В сильное магнитное поле помещают гибкий провод длины $l$, закрепляя его концы в точках $P_1$ и $P_2$, находящихся на расстоянии $l/2$ друг от друга. По проводу циркулирует ток $I$.
Какую форму примет провод, если вектор магнитного поля перпендикулярен прямой $P_1P_2$?
Какую форму примет провод, если вектор магнитного поля параллелен прямой $P_1P_2$?
Чему равна сила натяжения провода в каждом из случаев?
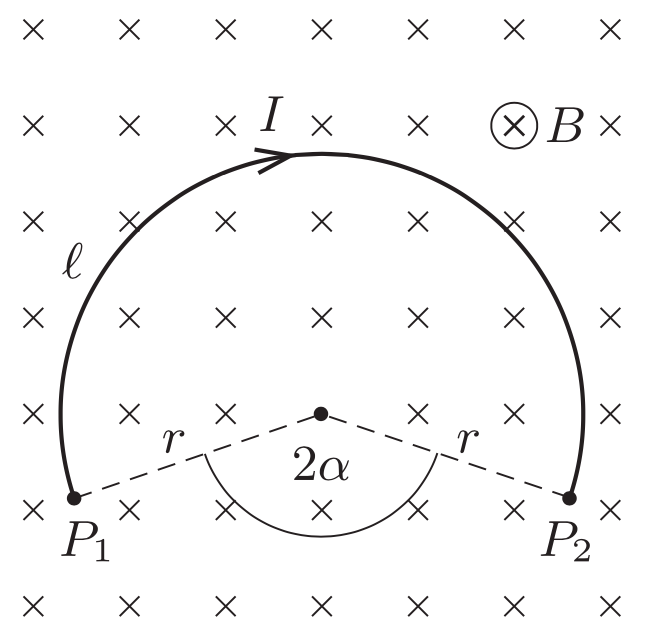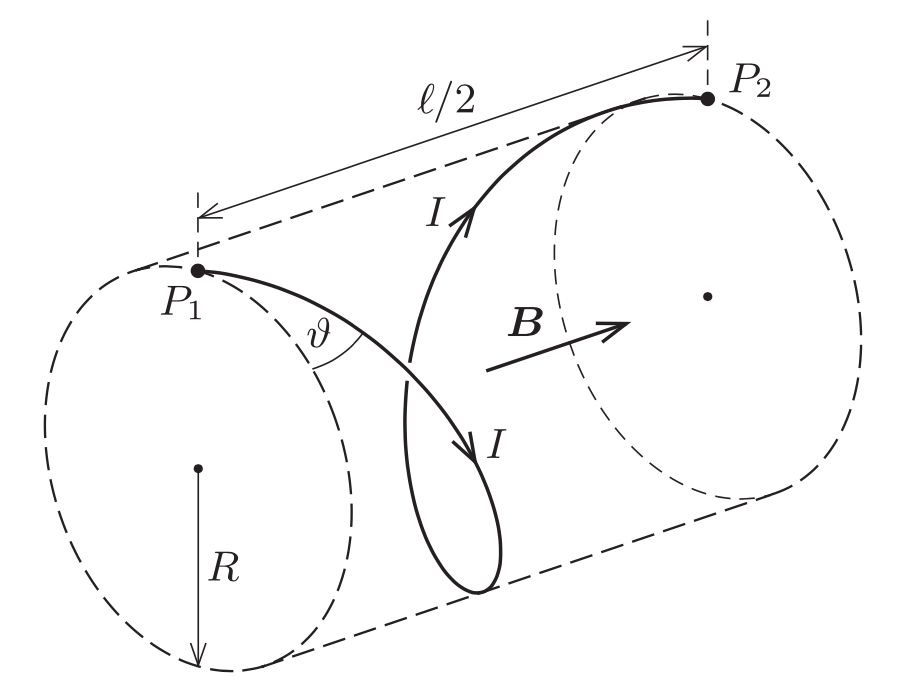
Какую форму примет провод, если вектор магнитного поля перпендикулярен прямой $P_1P_2$?

Какую форму примет провод, если вектор магнитного поля параллелен прямой $P_1P_2$?

Чему равна сила натяжения провода в каждом из случаев?
Ответ: $F \approx 0.264IBl$, $F = \frac{IBl}{2\pi}$
Темы:
T, ★, Электромагнетизм, Магнитостатика, 3D, 200 задач, Сила ампера, Развертка